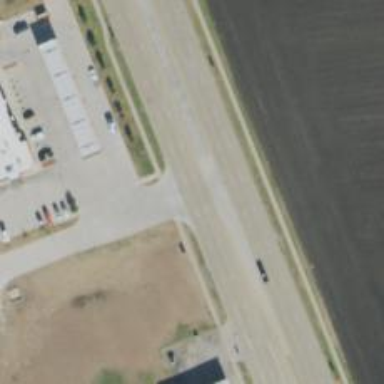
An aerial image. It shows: Primary link highway.